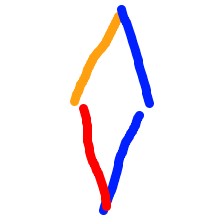
Shape: rhombus